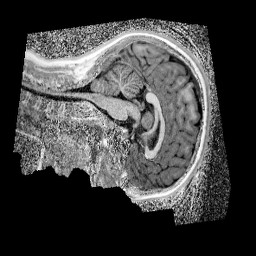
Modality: UNIT1_denoised
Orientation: sagittal
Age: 11
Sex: female
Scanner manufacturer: siemens
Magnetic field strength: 3 T
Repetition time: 4 s
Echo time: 0.00299 s